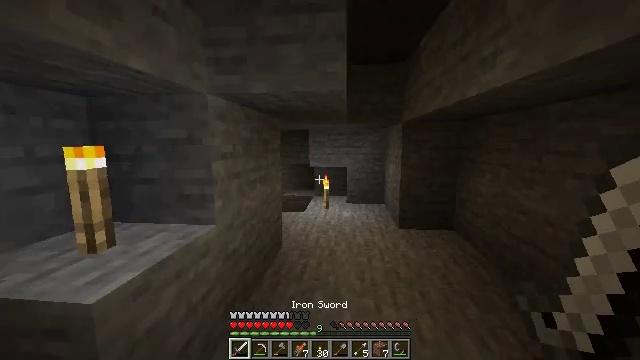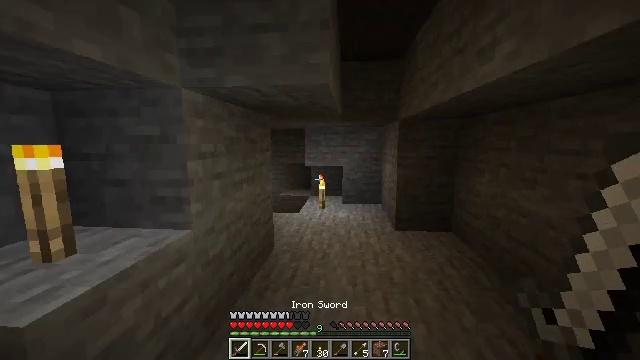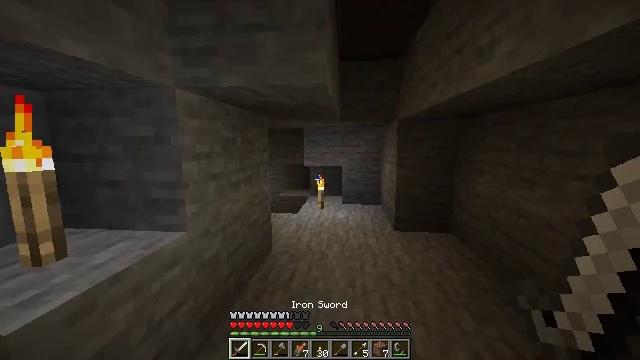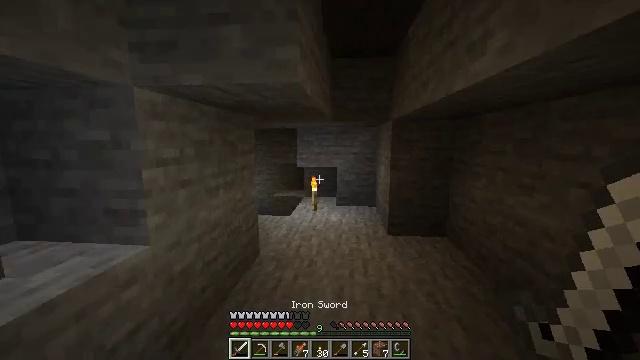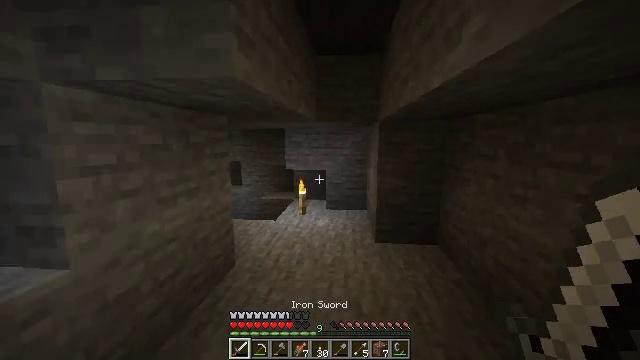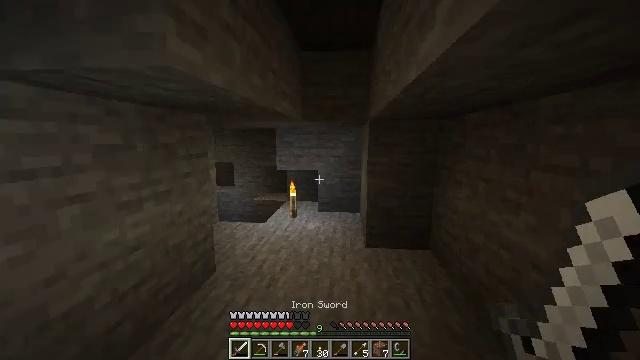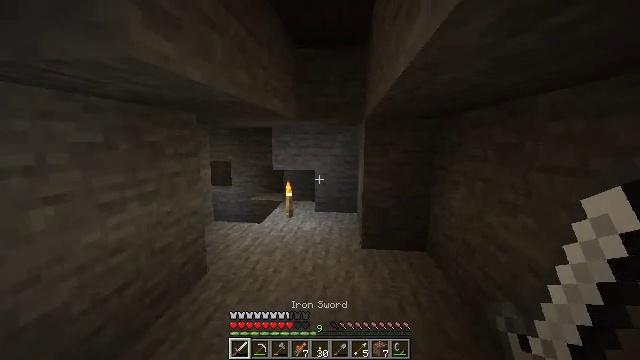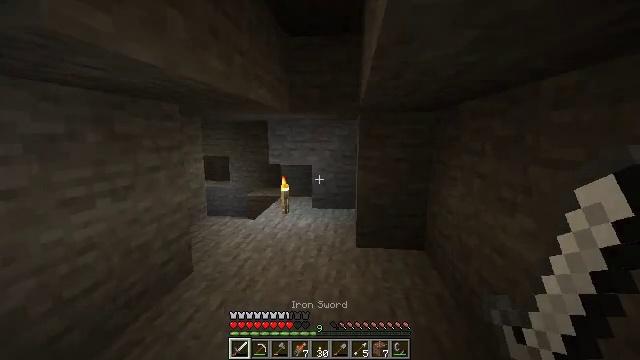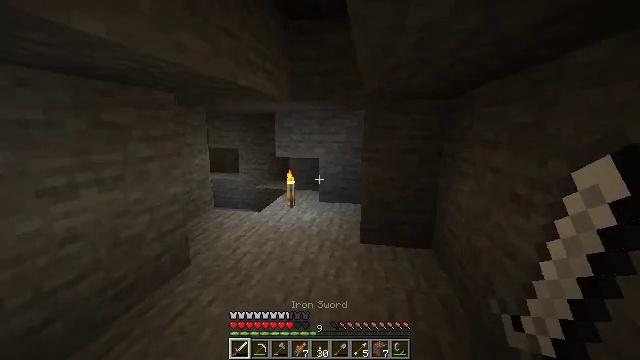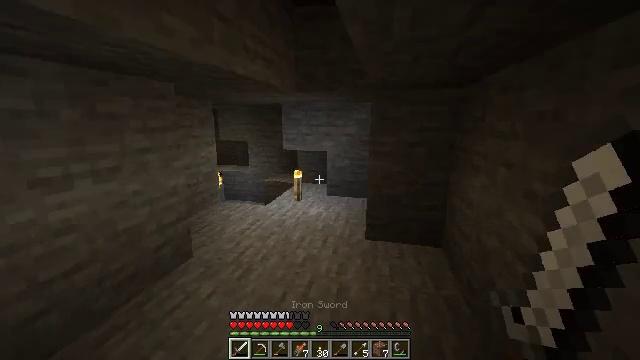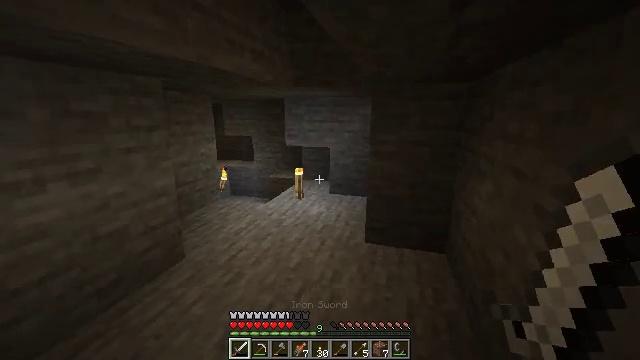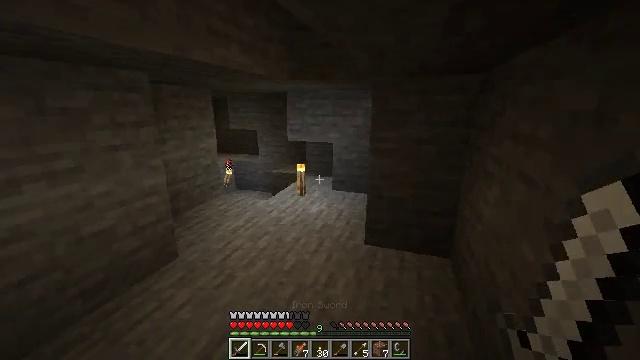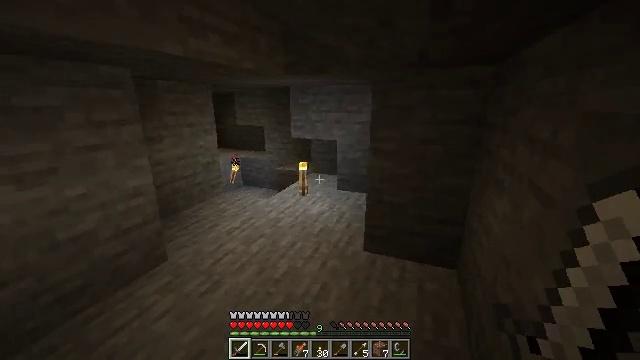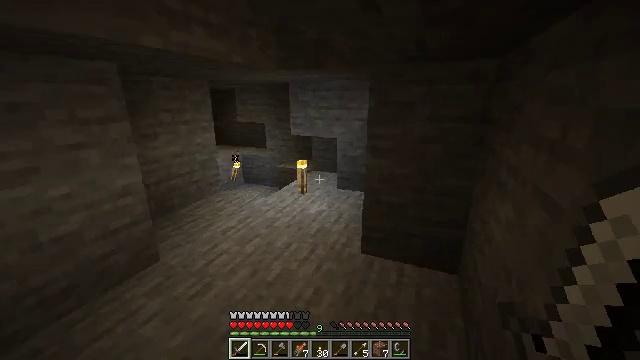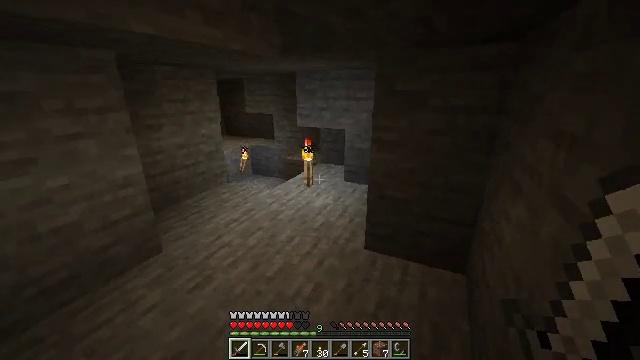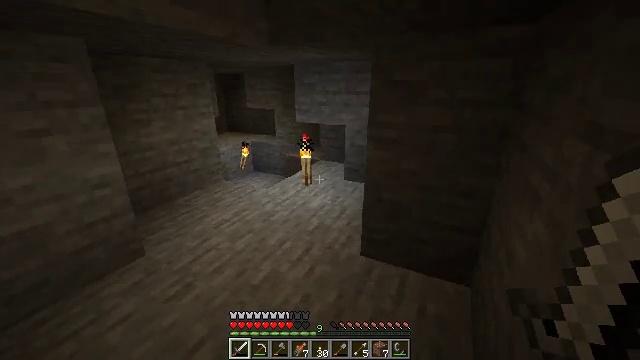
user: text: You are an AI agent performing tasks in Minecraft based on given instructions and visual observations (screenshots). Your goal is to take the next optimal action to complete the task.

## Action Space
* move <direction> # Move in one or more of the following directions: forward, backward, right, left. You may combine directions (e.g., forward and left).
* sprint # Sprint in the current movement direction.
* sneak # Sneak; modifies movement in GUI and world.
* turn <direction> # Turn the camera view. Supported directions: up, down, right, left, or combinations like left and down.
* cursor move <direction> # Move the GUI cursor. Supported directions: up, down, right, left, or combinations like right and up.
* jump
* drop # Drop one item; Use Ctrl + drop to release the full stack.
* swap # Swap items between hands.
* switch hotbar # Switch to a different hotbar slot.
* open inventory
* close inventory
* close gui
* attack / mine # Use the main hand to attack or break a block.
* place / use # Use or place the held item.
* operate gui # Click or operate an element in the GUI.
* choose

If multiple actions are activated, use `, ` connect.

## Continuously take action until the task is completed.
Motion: motion action
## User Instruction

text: Gather the wall torch from the wall.
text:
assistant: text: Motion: move forward and move right
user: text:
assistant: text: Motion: move forward and move right
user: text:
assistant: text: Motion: move forward and move right
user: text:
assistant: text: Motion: move forward and move right
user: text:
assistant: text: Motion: move forward and move right
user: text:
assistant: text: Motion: move forward and move right
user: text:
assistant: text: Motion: move forward and move right, turn left and down
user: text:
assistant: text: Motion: move forward and move right, turn left and down
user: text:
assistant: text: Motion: move forward and move right, turn left and down
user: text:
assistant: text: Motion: move forward and move right, turn left and down
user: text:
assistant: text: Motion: move forward and move right, turn left and down
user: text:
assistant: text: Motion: move forward and move right, turn left and down
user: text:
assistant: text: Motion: move forward and move right, turn left
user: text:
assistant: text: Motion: move forward and move right, turn left and down
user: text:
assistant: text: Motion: move forward and move right, turn left and down
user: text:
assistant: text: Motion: move forward and move right, turn left and down
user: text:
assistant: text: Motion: move forward and move right, turn left and down
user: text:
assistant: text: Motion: move forward and move right, turn left
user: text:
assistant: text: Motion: move forward and move right
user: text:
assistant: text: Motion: move forward and move right
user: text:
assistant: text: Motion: move forward and move right
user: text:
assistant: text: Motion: move forward
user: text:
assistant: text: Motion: move forward
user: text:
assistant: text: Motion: move forward, turn left
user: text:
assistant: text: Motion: move forward, turn left and up
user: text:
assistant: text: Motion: move forward, turn left and up
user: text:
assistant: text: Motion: move forward, turn left and up
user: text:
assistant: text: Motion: move forward
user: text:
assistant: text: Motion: move forward
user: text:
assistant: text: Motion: move forward